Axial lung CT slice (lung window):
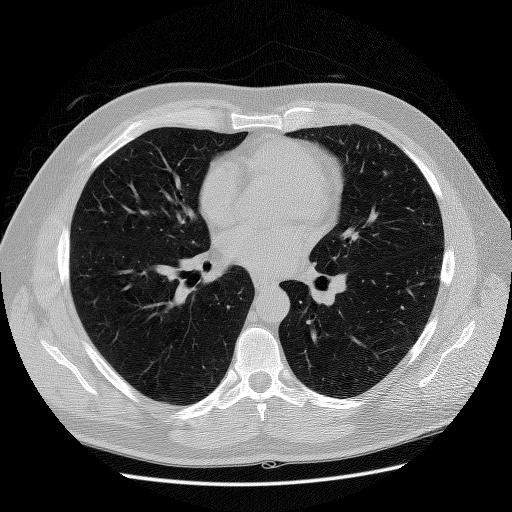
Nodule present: no